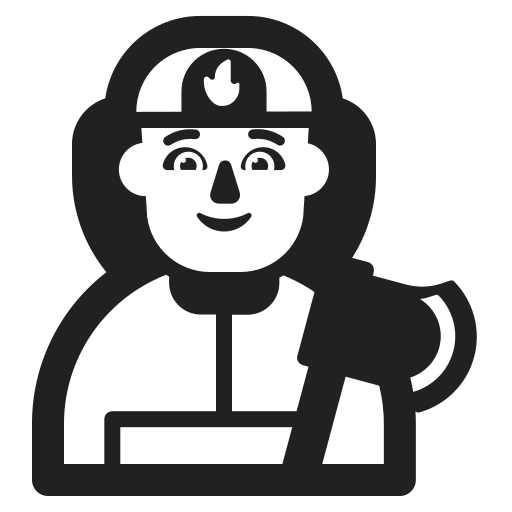
firefighter high contrast default